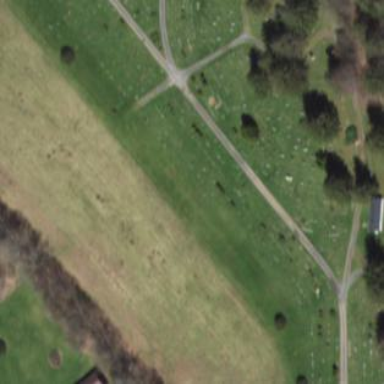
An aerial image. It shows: Cemetery.